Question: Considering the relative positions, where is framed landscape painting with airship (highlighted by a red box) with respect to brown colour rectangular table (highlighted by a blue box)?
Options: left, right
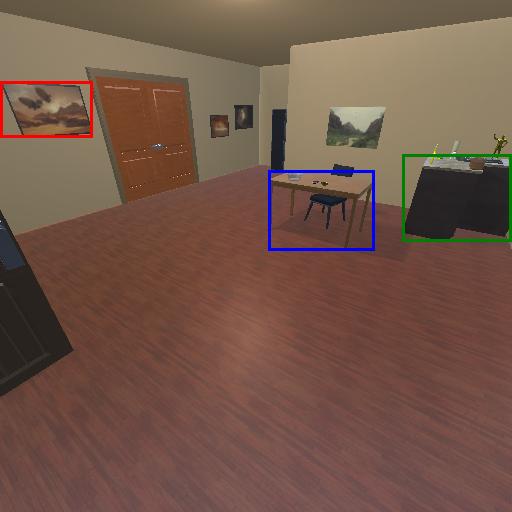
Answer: left